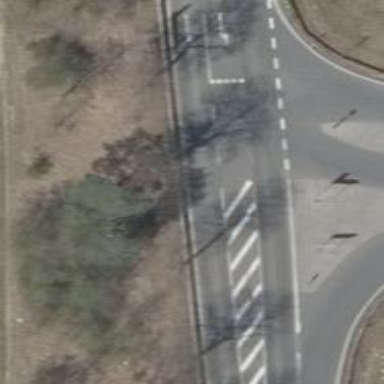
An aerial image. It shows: Secondary road with asphalt surface.